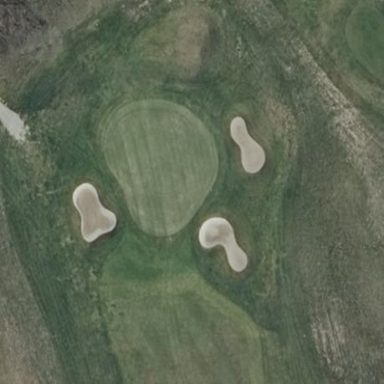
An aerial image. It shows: Golf green.